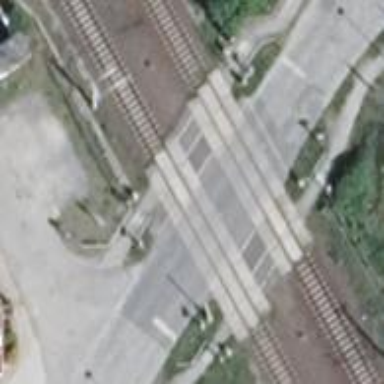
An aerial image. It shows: Railway crossing with lights and barriers.